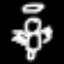
Label: angel